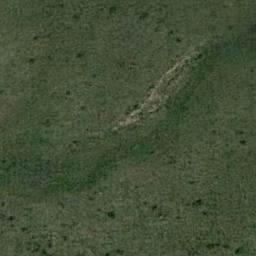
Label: meadow